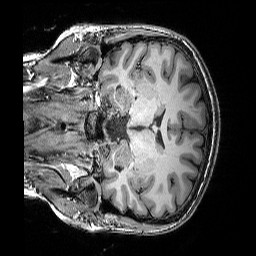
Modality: T1w
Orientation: coronal
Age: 23
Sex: female
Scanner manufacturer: siemens
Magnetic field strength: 3 T
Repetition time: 2.25 s
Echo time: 0.00418 s